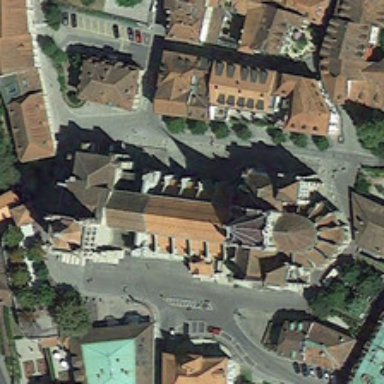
Some buildings and green trees are around a church .